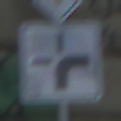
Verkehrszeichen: VerlaufVorfahrtsstrasse3
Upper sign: Vorfahrtsstrasse
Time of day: Midday
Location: Outdoor (Urban)
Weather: Clear
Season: NotSpecified
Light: Natural